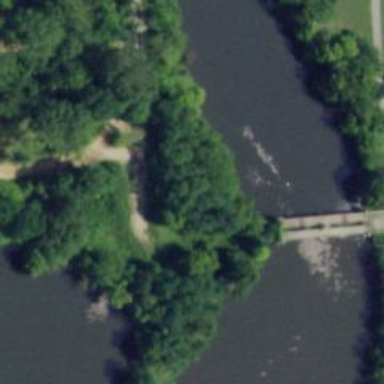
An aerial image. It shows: Footway on bridge.